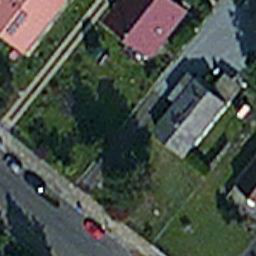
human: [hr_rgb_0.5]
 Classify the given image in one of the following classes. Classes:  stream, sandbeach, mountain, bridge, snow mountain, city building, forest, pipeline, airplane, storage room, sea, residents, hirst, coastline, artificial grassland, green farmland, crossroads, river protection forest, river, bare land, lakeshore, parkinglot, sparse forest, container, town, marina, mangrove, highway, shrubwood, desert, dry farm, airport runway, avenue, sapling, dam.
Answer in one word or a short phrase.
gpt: residents